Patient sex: M
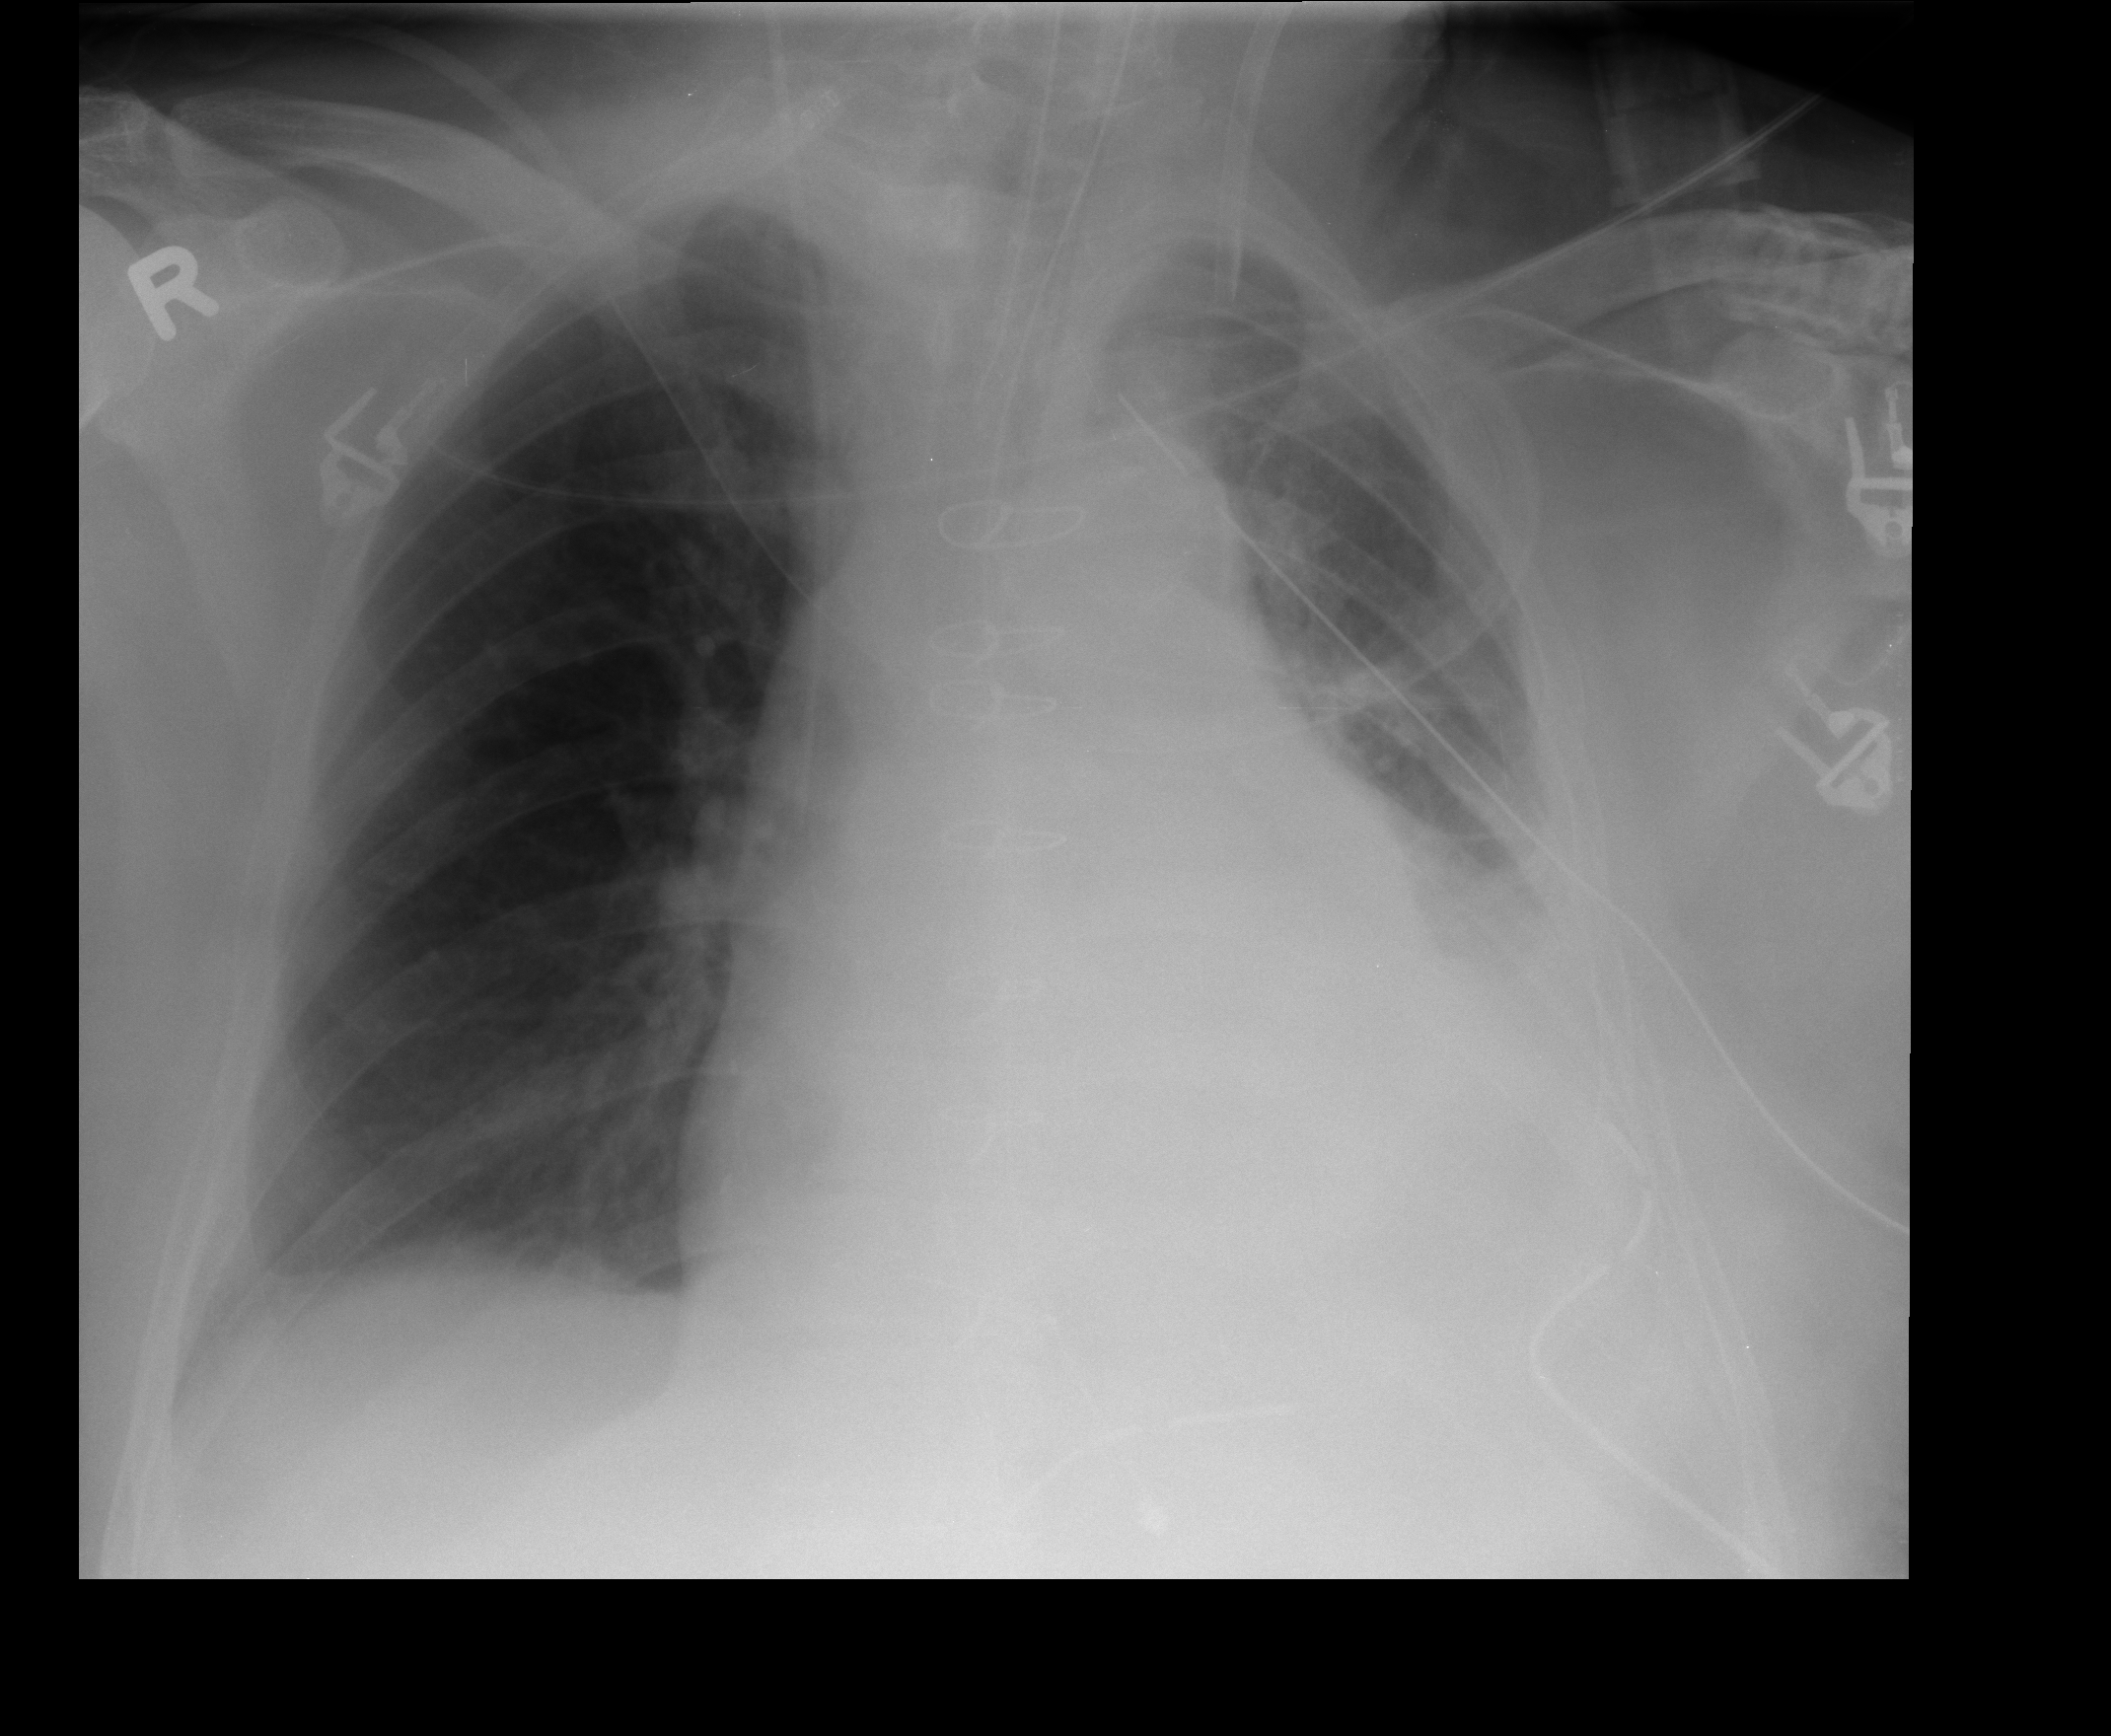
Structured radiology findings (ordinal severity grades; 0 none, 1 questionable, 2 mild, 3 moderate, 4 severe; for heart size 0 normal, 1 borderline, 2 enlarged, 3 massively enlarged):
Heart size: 3
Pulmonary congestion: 0
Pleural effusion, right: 1
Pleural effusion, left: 3
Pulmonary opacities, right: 0
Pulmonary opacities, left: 2
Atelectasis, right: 2
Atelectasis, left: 3